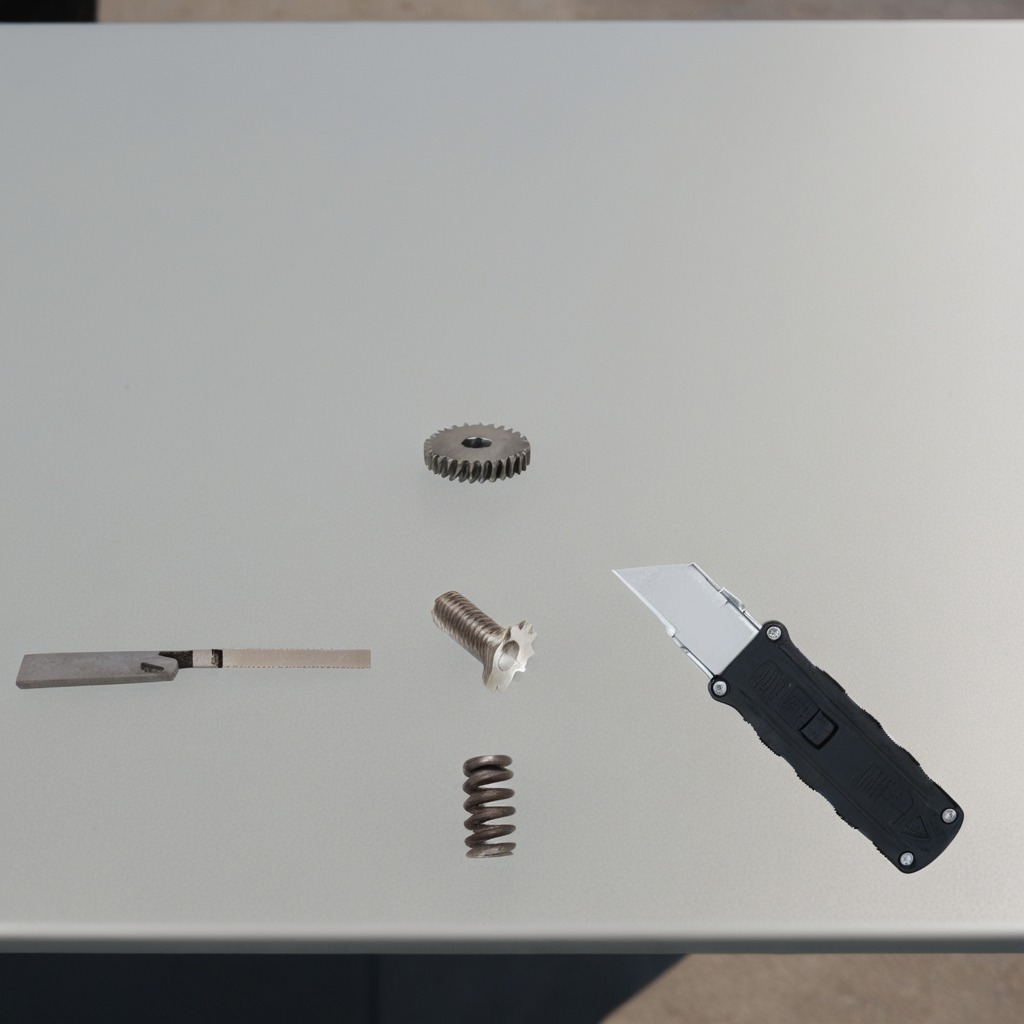
A steel gear with teeth, a utility knife, a metal machine screw, a coiled metal spring, and a handheld metal saw are lying on the utility table.